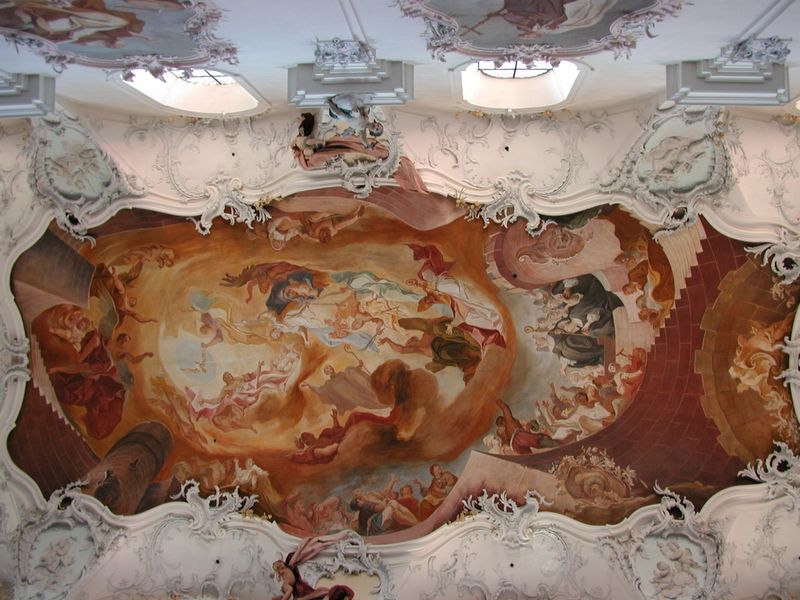
Titel: Deckenfresken im St. Fridolinsmünster in Bad Säckingen
Künstler: Franz Joseph Spiegler
Standort: Bad Säckingen, St. Fridolinsmünster (EU - D - BW)
Schlagwörter: gemälde, gott, himmel, weiß, menschen, braun, fenster, licht, orange, schwarz, gebäude, rot, barock, taube, innenraum, vögel, kirche, decke, rokkoko, rokoko, rosa, turm, engel, ranken, bogen, perspektive, mauer, kuppel, treppe, bischof, ornamente, verzierung, stuck, stufen, foto, paradies, mauerwerk, jesus, verkürzung, heilige, deckengemälde, fresko, heilig, maria, szenen, christi, himmelfahrt, deckenmalerei, würzburg, deckenfresko, trinität, deckenfresco, gottt, prange, oppulent, deckengemäde, weiss stuck